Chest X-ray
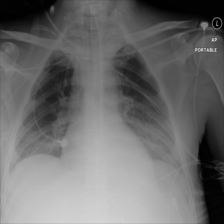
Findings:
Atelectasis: negative
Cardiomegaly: negative
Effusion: negative
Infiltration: negative
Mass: negative
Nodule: negative
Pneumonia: negative
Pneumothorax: negative
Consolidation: negative
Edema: positive
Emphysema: negative
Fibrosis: negative
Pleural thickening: negative
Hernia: negative